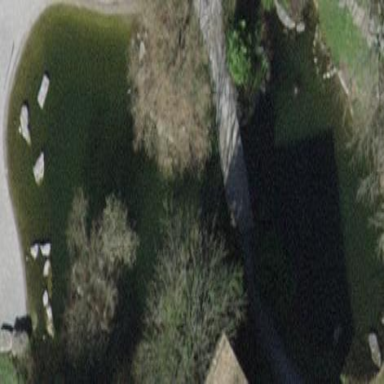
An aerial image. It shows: Pond surrounded by natural water.